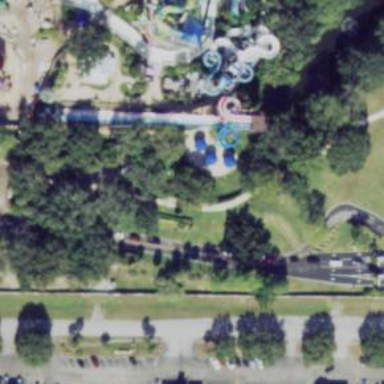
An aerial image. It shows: Water slide attraction.